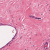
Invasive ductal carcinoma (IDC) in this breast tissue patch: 0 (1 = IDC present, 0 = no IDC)